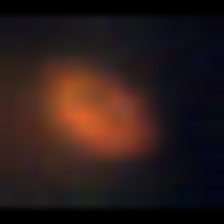
Taxon: NanoPlankton
Group: Other